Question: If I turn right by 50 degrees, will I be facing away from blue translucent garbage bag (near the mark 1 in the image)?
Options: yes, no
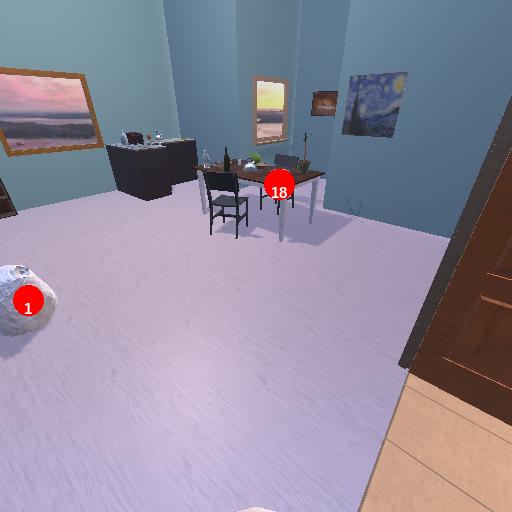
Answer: yes